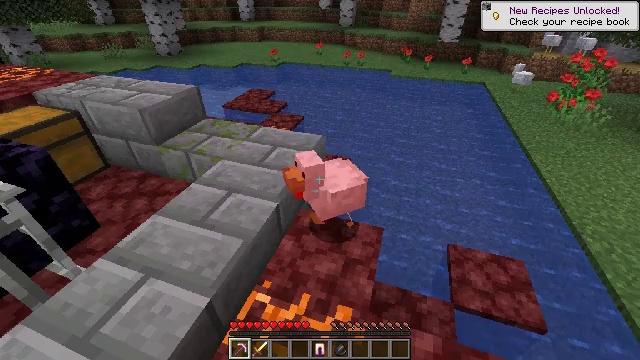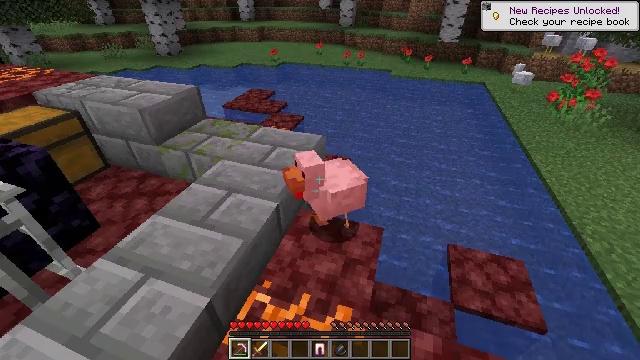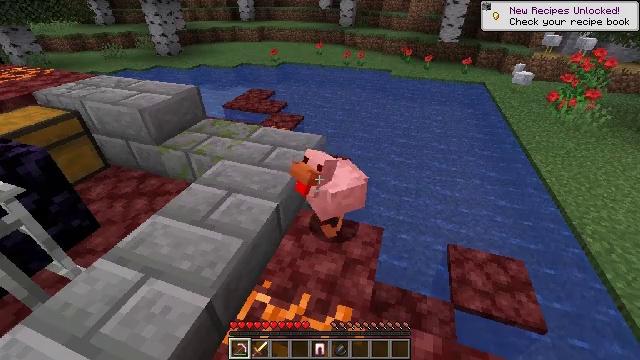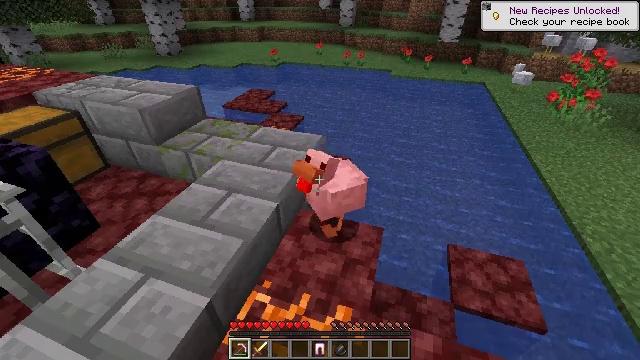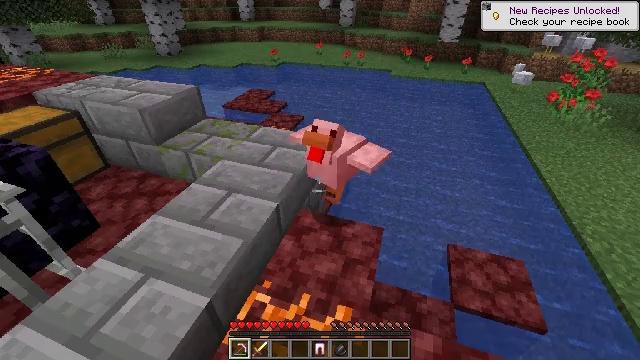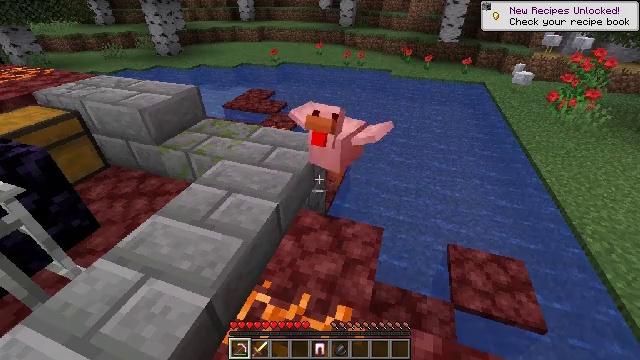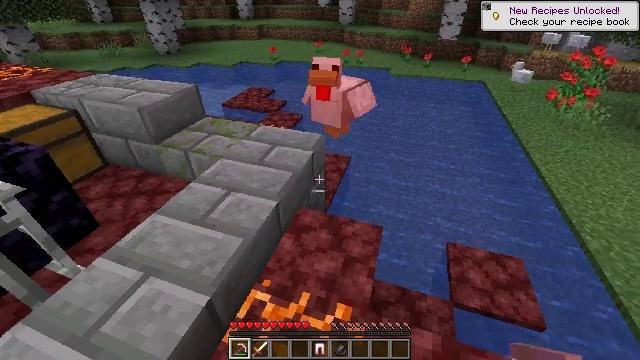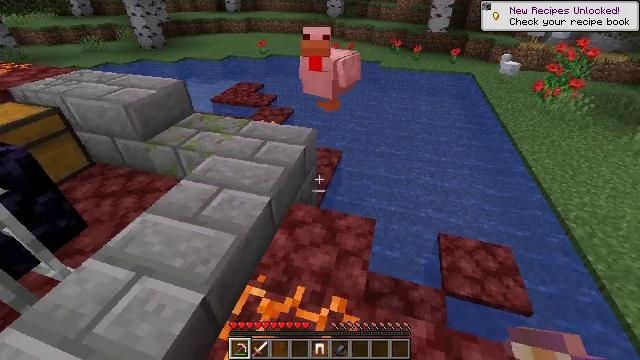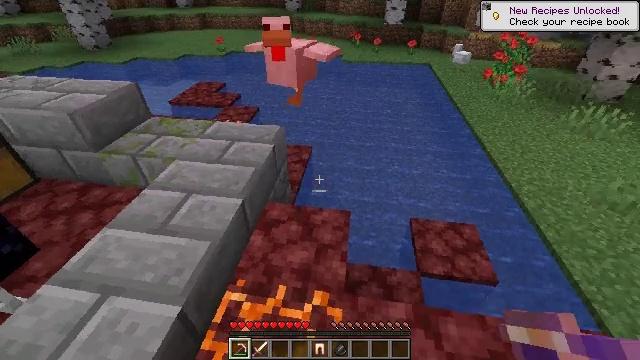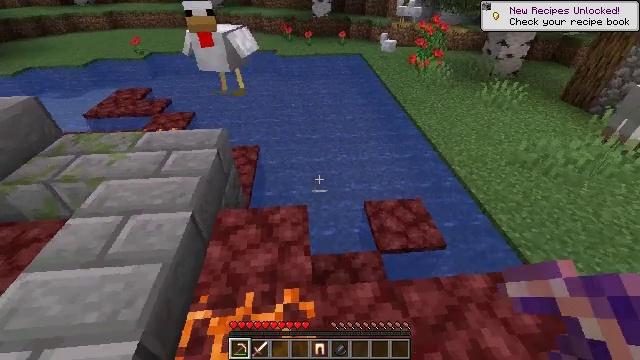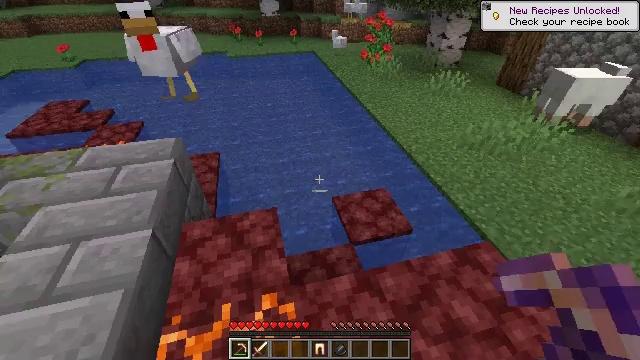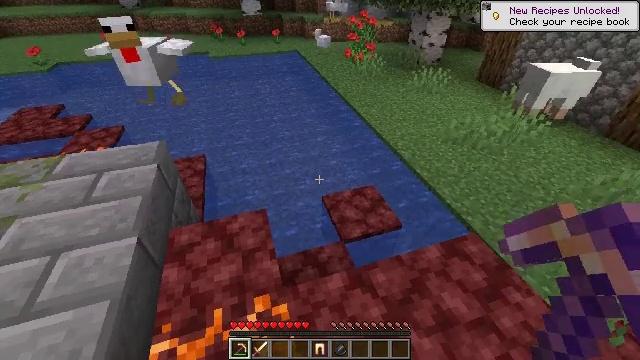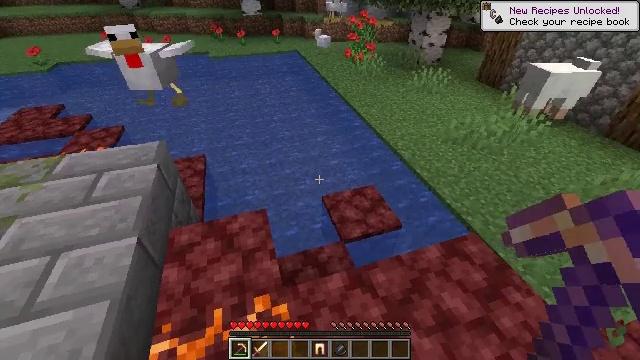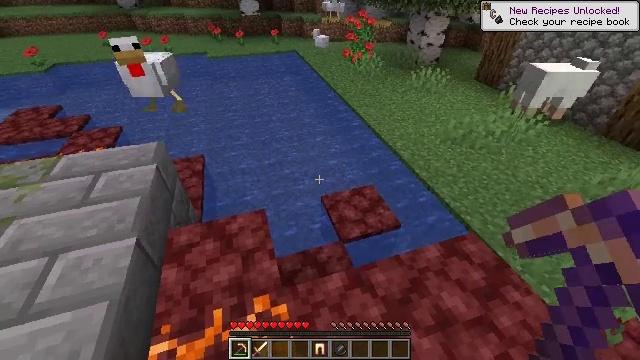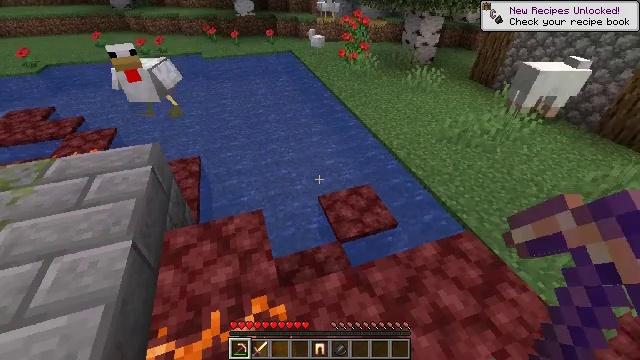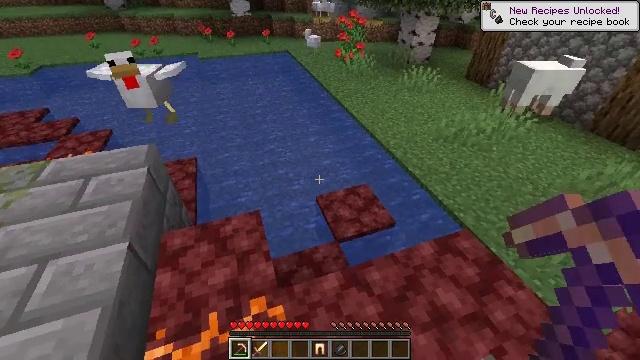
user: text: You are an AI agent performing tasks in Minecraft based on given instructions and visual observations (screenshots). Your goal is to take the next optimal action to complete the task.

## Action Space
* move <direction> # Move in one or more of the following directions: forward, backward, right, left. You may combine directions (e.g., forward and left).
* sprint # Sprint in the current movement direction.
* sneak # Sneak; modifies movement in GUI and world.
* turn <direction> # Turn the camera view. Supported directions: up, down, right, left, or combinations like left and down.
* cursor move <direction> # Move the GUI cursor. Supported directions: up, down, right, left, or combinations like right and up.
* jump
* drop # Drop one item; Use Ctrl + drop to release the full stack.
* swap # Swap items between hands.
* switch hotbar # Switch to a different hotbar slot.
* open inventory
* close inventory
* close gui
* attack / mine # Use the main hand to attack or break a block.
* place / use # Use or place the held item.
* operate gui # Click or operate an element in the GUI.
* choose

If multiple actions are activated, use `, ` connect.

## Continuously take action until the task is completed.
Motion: motion action
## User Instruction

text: Kill mobs.
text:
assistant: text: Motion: no_op
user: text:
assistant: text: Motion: no_op
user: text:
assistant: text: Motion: no_op
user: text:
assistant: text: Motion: no_op
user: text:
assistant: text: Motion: no_op
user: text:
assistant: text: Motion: no_op
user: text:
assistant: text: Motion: turn right and down
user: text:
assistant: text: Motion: turn right
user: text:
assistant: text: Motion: turn right and down
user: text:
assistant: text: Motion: turn right
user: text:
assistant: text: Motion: turn right
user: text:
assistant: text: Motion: no_op
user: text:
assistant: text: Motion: no_op
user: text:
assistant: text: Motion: no_op
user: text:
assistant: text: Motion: no_op
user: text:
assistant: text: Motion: no_op
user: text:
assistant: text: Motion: turn right
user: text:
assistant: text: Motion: turn right
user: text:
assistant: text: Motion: turn right
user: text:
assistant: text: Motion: no_op
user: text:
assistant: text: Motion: no_op
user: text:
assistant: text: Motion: no_op
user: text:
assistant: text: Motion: no_op
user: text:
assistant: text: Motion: no_op
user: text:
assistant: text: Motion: no_op
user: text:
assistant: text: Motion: no_op
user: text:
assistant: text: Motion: no_op
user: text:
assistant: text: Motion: no_op
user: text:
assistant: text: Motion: no_op
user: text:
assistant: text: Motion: no_op